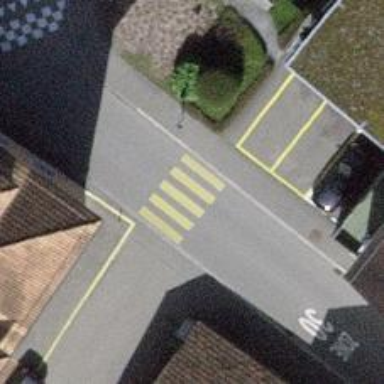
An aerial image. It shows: Marked road crossing.